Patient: sex M, age 60
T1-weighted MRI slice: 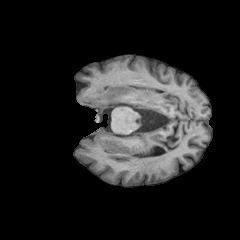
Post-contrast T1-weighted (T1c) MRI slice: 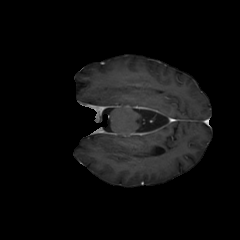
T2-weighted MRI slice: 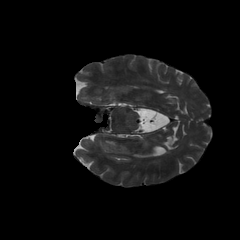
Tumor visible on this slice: no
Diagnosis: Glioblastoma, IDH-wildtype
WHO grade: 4